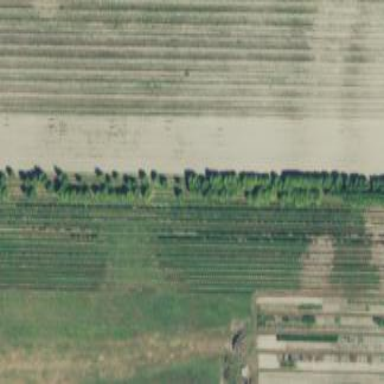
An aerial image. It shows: Plant nursery with trees.